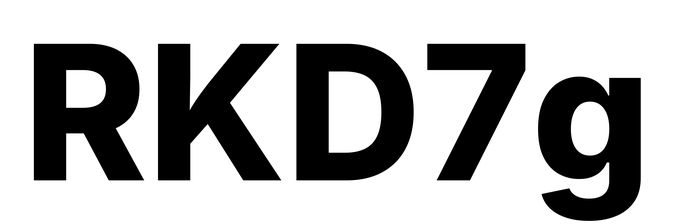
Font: Inter_ExtraBold